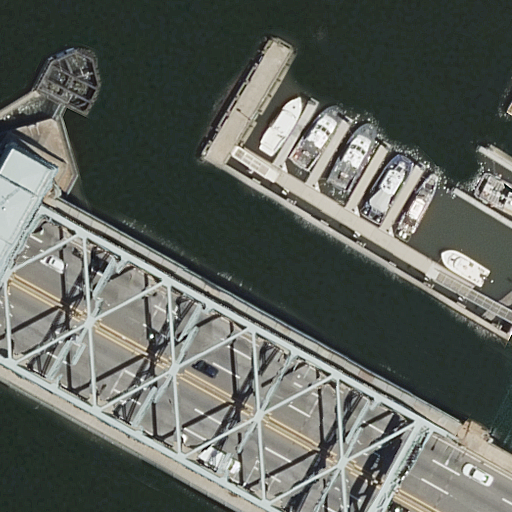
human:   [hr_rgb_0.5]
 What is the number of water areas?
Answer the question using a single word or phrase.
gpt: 1

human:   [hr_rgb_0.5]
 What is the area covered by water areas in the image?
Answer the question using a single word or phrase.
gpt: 10117m2

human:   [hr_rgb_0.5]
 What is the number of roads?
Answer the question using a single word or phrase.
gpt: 5

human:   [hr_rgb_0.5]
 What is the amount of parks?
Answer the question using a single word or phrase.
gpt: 1

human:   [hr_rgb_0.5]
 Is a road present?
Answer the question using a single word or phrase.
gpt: yes

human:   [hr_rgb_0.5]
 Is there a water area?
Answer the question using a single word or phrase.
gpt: yes

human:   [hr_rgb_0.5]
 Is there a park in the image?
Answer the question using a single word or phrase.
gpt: yes

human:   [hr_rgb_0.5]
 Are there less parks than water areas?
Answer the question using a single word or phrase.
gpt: no

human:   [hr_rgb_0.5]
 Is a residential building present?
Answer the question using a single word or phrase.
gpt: no

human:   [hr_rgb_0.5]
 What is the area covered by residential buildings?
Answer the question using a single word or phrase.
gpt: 0m2

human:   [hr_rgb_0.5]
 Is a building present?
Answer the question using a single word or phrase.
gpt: no

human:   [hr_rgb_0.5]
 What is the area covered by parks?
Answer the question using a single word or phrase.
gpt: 5568m2

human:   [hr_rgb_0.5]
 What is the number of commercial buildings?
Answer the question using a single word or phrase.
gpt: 0

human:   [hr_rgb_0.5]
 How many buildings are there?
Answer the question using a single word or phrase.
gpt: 0

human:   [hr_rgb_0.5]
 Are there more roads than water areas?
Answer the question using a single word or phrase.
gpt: yes

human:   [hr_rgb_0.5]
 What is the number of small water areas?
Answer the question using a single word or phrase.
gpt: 0

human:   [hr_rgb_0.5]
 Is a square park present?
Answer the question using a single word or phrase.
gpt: no

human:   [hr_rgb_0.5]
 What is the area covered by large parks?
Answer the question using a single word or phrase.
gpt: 5568m2

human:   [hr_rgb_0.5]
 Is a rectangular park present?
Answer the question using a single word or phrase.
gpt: yes

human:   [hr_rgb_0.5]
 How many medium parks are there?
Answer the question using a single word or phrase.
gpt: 0

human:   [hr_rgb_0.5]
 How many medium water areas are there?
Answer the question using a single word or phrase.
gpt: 0

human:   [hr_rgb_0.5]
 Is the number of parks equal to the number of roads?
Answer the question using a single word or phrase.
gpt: no

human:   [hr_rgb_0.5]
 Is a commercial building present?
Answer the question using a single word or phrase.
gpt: no

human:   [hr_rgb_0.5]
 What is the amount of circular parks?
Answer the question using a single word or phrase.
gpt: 0

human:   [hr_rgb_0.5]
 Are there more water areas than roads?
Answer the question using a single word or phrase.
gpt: no

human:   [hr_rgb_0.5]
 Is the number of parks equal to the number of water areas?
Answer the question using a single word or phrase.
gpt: yes

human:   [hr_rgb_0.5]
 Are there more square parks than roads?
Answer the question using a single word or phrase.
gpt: no

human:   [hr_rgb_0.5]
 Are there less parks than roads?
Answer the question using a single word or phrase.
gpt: yes

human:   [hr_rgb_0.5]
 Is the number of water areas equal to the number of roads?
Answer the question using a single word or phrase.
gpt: no

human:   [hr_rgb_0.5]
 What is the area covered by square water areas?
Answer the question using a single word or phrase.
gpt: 0m2

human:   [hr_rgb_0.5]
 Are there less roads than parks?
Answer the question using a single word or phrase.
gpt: no

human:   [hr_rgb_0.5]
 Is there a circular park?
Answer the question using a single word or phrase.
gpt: no

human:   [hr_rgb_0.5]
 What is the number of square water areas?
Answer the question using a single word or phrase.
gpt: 0

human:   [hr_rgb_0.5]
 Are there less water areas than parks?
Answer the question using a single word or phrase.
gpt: no

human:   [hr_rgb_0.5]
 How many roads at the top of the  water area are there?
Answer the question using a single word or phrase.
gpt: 0

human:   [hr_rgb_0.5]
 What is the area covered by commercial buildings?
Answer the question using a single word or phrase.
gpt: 0m2

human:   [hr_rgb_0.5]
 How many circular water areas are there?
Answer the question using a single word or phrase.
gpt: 0

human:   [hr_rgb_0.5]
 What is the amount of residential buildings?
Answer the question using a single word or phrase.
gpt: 0

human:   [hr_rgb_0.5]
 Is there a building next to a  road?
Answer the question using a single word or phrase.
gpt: no

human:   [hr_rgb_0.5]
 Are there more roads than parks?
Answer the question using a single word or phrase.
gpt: yes

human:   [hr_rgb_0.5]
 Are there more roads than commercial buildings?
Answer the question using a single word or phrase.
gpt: yes

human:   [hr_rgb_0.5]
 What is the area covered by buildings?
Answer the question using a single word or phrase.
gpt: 0m2

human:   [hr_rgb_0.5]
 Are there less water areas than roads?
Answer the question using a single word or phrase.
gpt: yes

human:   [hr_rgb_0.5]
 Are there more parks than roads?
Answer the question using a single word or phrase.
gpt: no

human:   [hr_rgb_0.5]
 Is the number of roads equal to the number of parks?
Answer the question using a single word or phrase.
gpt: no

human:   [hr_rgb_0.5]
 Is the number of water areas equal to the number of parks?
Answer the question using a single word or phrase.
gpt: yes

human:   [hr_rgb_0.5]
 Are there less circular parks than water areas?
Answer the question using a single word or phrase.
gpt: yes

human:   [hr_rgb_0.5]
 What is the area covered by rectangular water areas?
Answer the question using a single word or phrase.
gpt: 0m2

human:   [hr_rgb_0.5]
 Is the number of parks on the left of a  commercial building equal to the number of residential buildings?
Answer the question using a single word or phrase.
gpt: yes

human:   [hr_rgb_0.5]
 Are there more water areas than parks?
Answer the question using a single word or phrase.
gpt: no

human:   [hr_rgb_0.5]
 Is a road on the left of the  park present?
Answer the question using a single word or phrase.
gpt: yes

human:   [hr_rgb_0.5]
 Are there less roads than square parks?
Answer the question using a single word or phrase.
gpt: no

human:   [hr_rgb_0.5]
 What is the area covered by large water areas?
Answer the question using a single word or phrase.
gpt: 10117m2

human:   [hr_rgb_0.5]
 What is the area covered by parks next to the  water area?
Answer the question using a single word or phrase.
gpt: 5568m2

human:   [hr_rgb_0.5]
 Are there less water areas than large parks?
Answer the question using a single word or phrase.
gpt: no

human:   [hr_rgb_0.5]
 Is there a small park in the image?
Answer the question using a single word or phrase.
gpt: no

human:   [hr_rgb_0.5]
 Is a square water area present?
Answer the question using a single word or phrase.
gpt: no

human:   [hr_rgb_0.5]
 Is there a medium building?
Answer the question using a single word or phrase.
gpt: no

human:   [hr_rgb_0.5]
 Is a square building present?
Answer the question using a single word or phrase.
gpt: no

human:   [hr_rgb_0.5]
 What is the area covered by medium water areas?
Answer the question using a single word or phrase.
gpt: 0m2

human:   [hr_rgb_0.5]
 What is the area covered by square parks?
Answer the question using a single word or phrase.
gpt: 0m2

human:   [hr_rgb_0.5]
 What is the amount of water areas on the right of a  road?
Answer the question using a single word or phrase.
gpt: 0

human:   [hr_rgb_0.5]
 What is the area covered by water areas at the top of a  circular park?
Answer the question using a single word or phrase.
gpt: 0m2

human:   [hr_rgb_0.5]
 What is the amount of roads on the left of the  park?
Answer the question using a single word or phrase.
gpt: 5